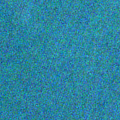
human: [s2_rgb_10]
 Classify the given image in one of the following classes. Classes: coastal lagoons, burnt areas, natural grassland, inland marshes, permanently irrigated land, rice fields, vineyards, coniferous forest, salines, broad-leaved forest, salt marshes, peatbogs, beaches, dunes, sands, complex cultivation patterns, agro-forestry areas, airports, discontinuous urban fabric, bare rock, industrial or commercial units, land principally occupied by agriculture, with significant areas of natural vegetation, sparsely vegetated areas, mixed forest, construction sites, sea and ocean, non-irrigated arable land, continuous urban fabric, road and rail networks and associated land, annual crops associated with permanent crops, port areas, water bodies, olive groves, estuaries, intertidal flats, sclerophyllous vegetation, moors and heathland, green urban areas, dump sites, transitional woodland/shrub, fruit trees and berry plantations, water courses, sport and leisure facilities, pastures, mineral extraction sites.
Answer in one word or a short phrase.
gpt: sea and ocean